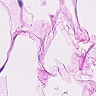
Metastatic tissue present: no